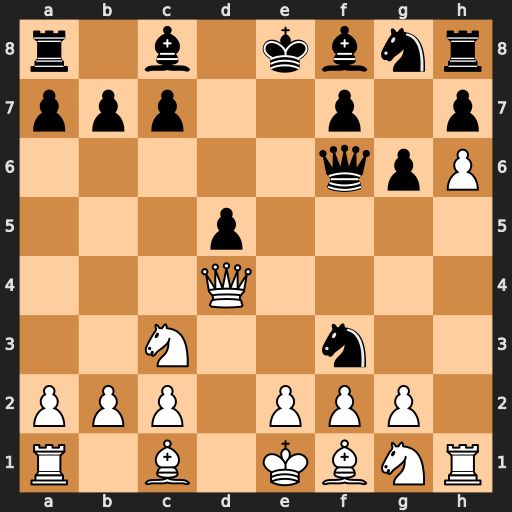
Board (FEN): r1b1kbnr/ppp2p1p/5qpP/3p4/3Q4/2N2n2/PPP1PPP1/R1B1KBNR
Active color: w
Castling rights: KQkq
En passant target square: -
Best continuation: Nxf3 Qxd4 Nxd4